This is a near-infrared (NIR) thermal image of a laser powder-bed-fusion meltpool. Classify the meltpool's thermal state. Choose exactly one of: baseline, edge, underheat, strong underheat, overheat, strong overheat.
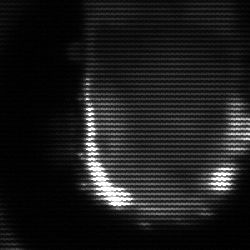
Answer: baseline